Aerial crown-view tile of a tropical tree (Barro Colorado Island, Panama), acquired 20241014:
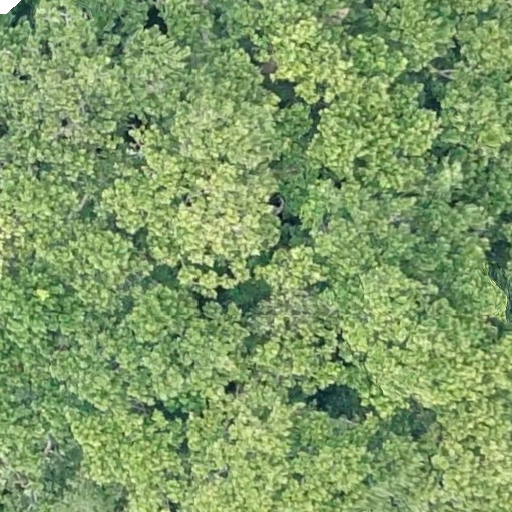
Species: Anacardium excelsum
GBIF accepted scientific name: Anacardium excelsum
Crown area: 677.806 m²